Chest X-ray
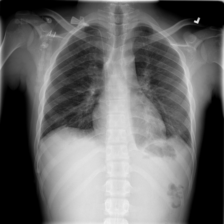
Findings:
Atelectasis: negative
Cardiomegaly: negative
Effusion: negative
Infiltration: positive
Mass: negative
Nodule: negative
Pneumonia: negative
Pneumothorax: negative
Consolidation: negative
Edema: negative
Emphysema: negative
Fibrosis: negative
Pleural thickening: negative
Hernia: negative